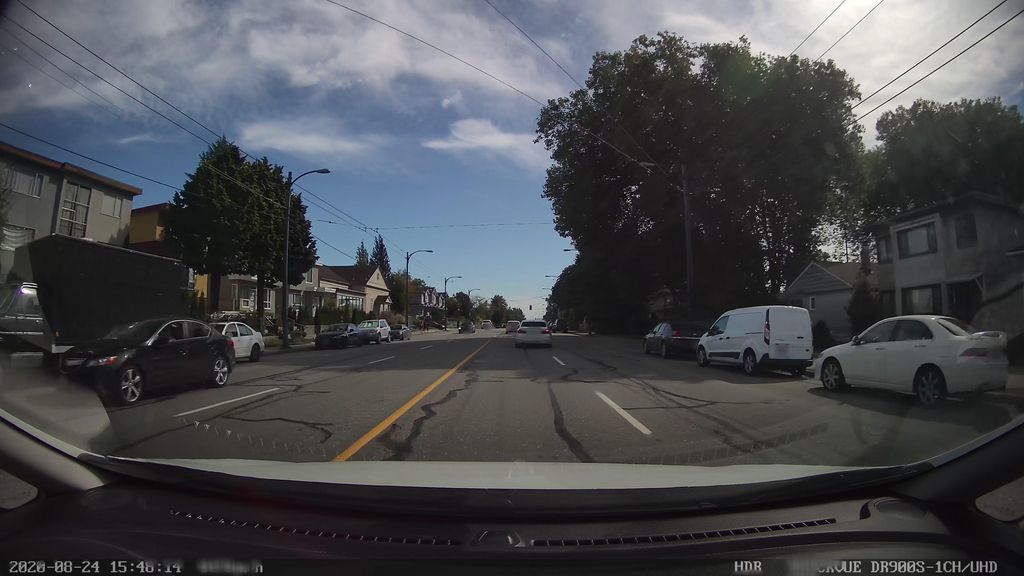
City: vancouver